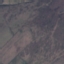
Land use / land cover class: HerbaceousVegetation